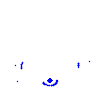
Particle: electron